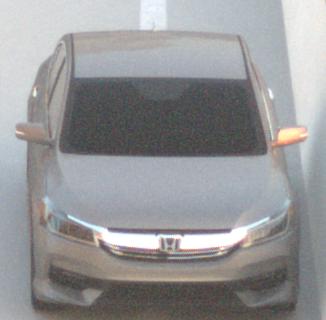
Make: Honda
Model: Accord Hybrid
Detailed model: 9. Generation
Model produced from: 2015
Model produced until: 2019
Doors: 4
Color: gray
Road condition: dry road
Daytime: sunrise or sunset
Contrast: medium contrast